Interaction volume radius: 5 \u00c5
Interaction volume height: 15 \u00c5
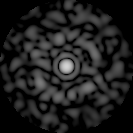
Disorder parameter: 0.8528